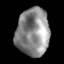
Tissue: lung
Cell type: Others
Senescence score: 0.2135
Nuclear area (px): 1541
Mean DAPI intensity: 138.9